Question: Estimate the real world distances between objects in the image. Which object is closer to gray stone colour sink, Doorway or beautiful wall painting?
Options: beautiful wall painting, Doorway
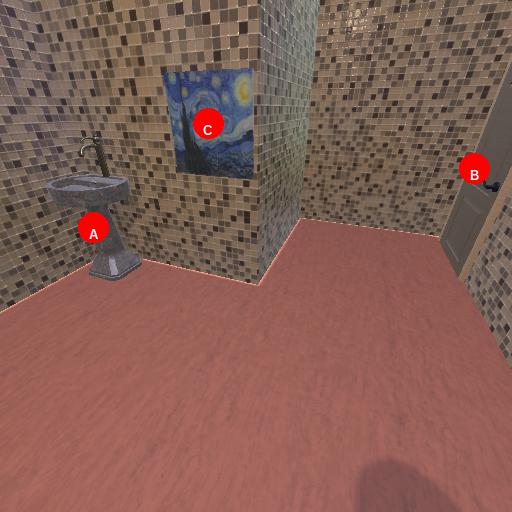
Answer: beautiful wall painting